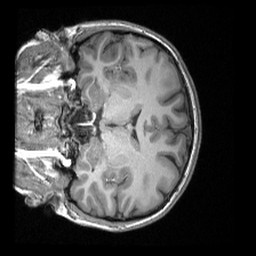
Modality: T1w
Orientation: coronal
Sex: female